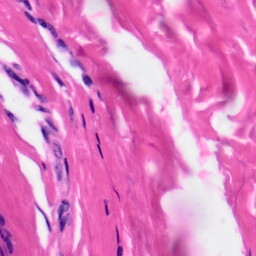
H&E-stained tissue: Skin